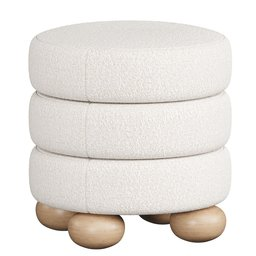
Label: furniture